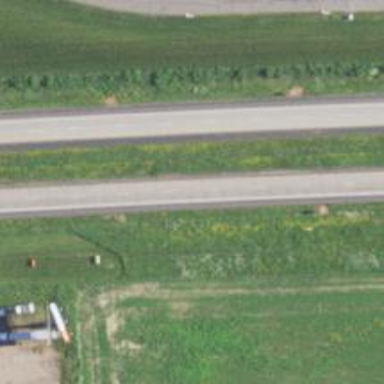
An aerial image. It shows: Expressway with asphalt surface categorized as trunk highway.